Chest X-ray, PA view. Patient: 54 years old, sex F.
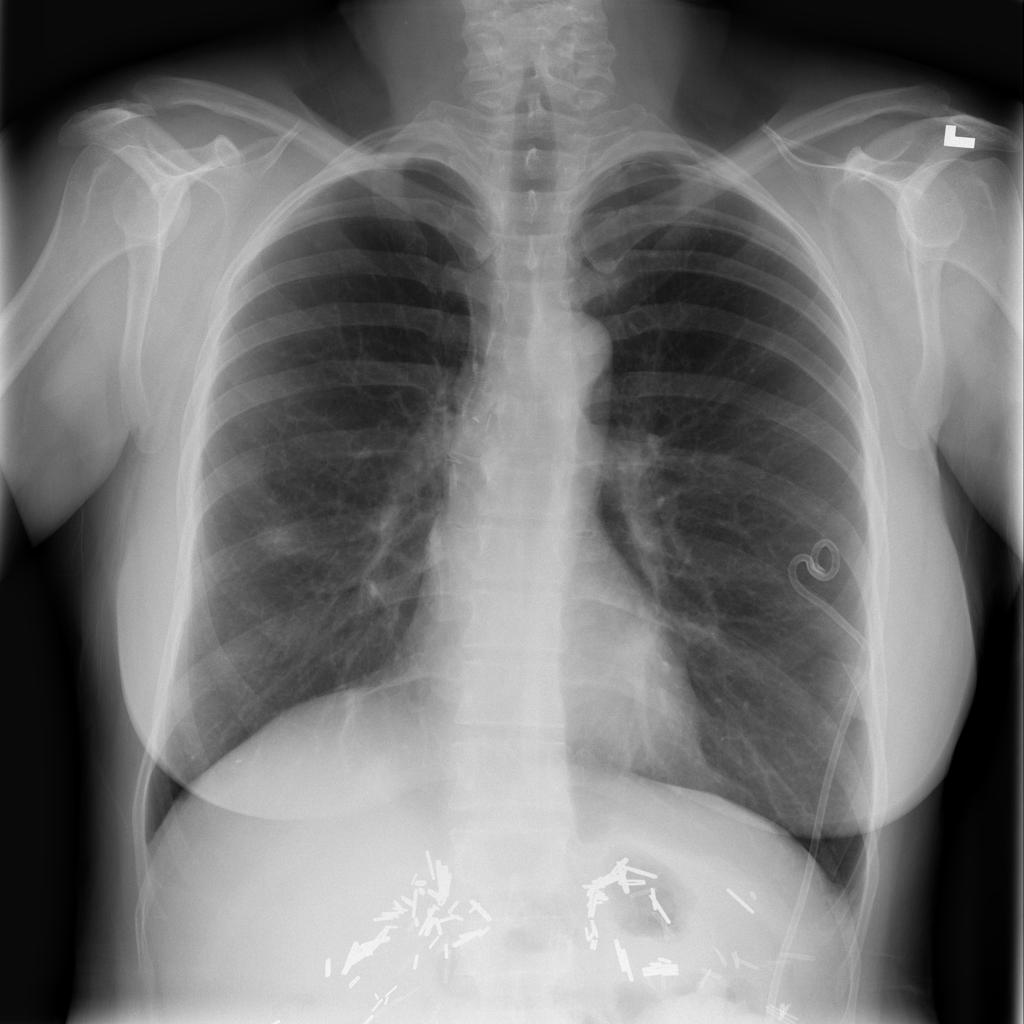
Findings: Nodule, Pneumothorax